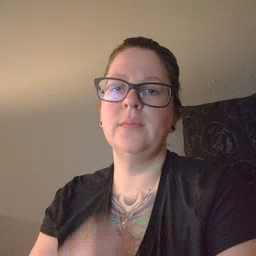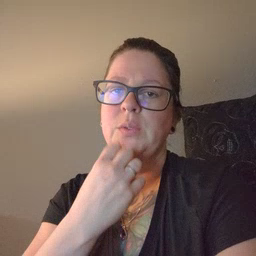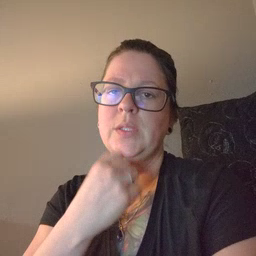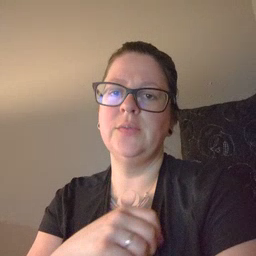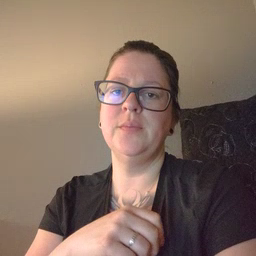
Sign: underwear